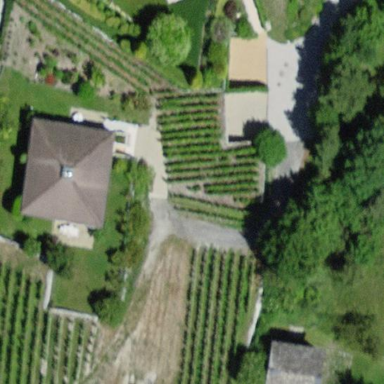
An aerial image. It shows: Vineyard growing grapes.